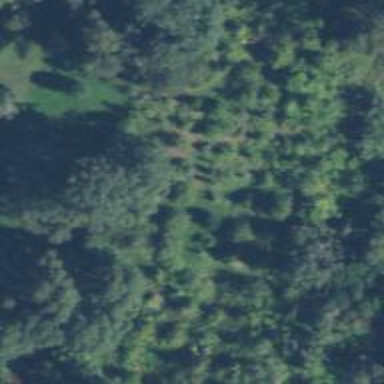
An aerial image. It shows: Orchard filled with macadamia trees.